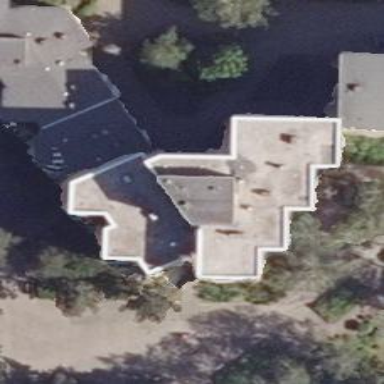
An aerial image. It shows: Part of building.